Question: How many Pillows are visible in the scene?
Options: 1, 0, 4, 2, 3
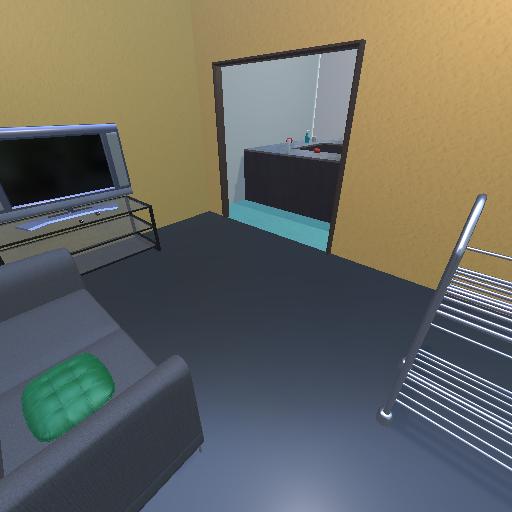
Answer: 1